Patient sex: F
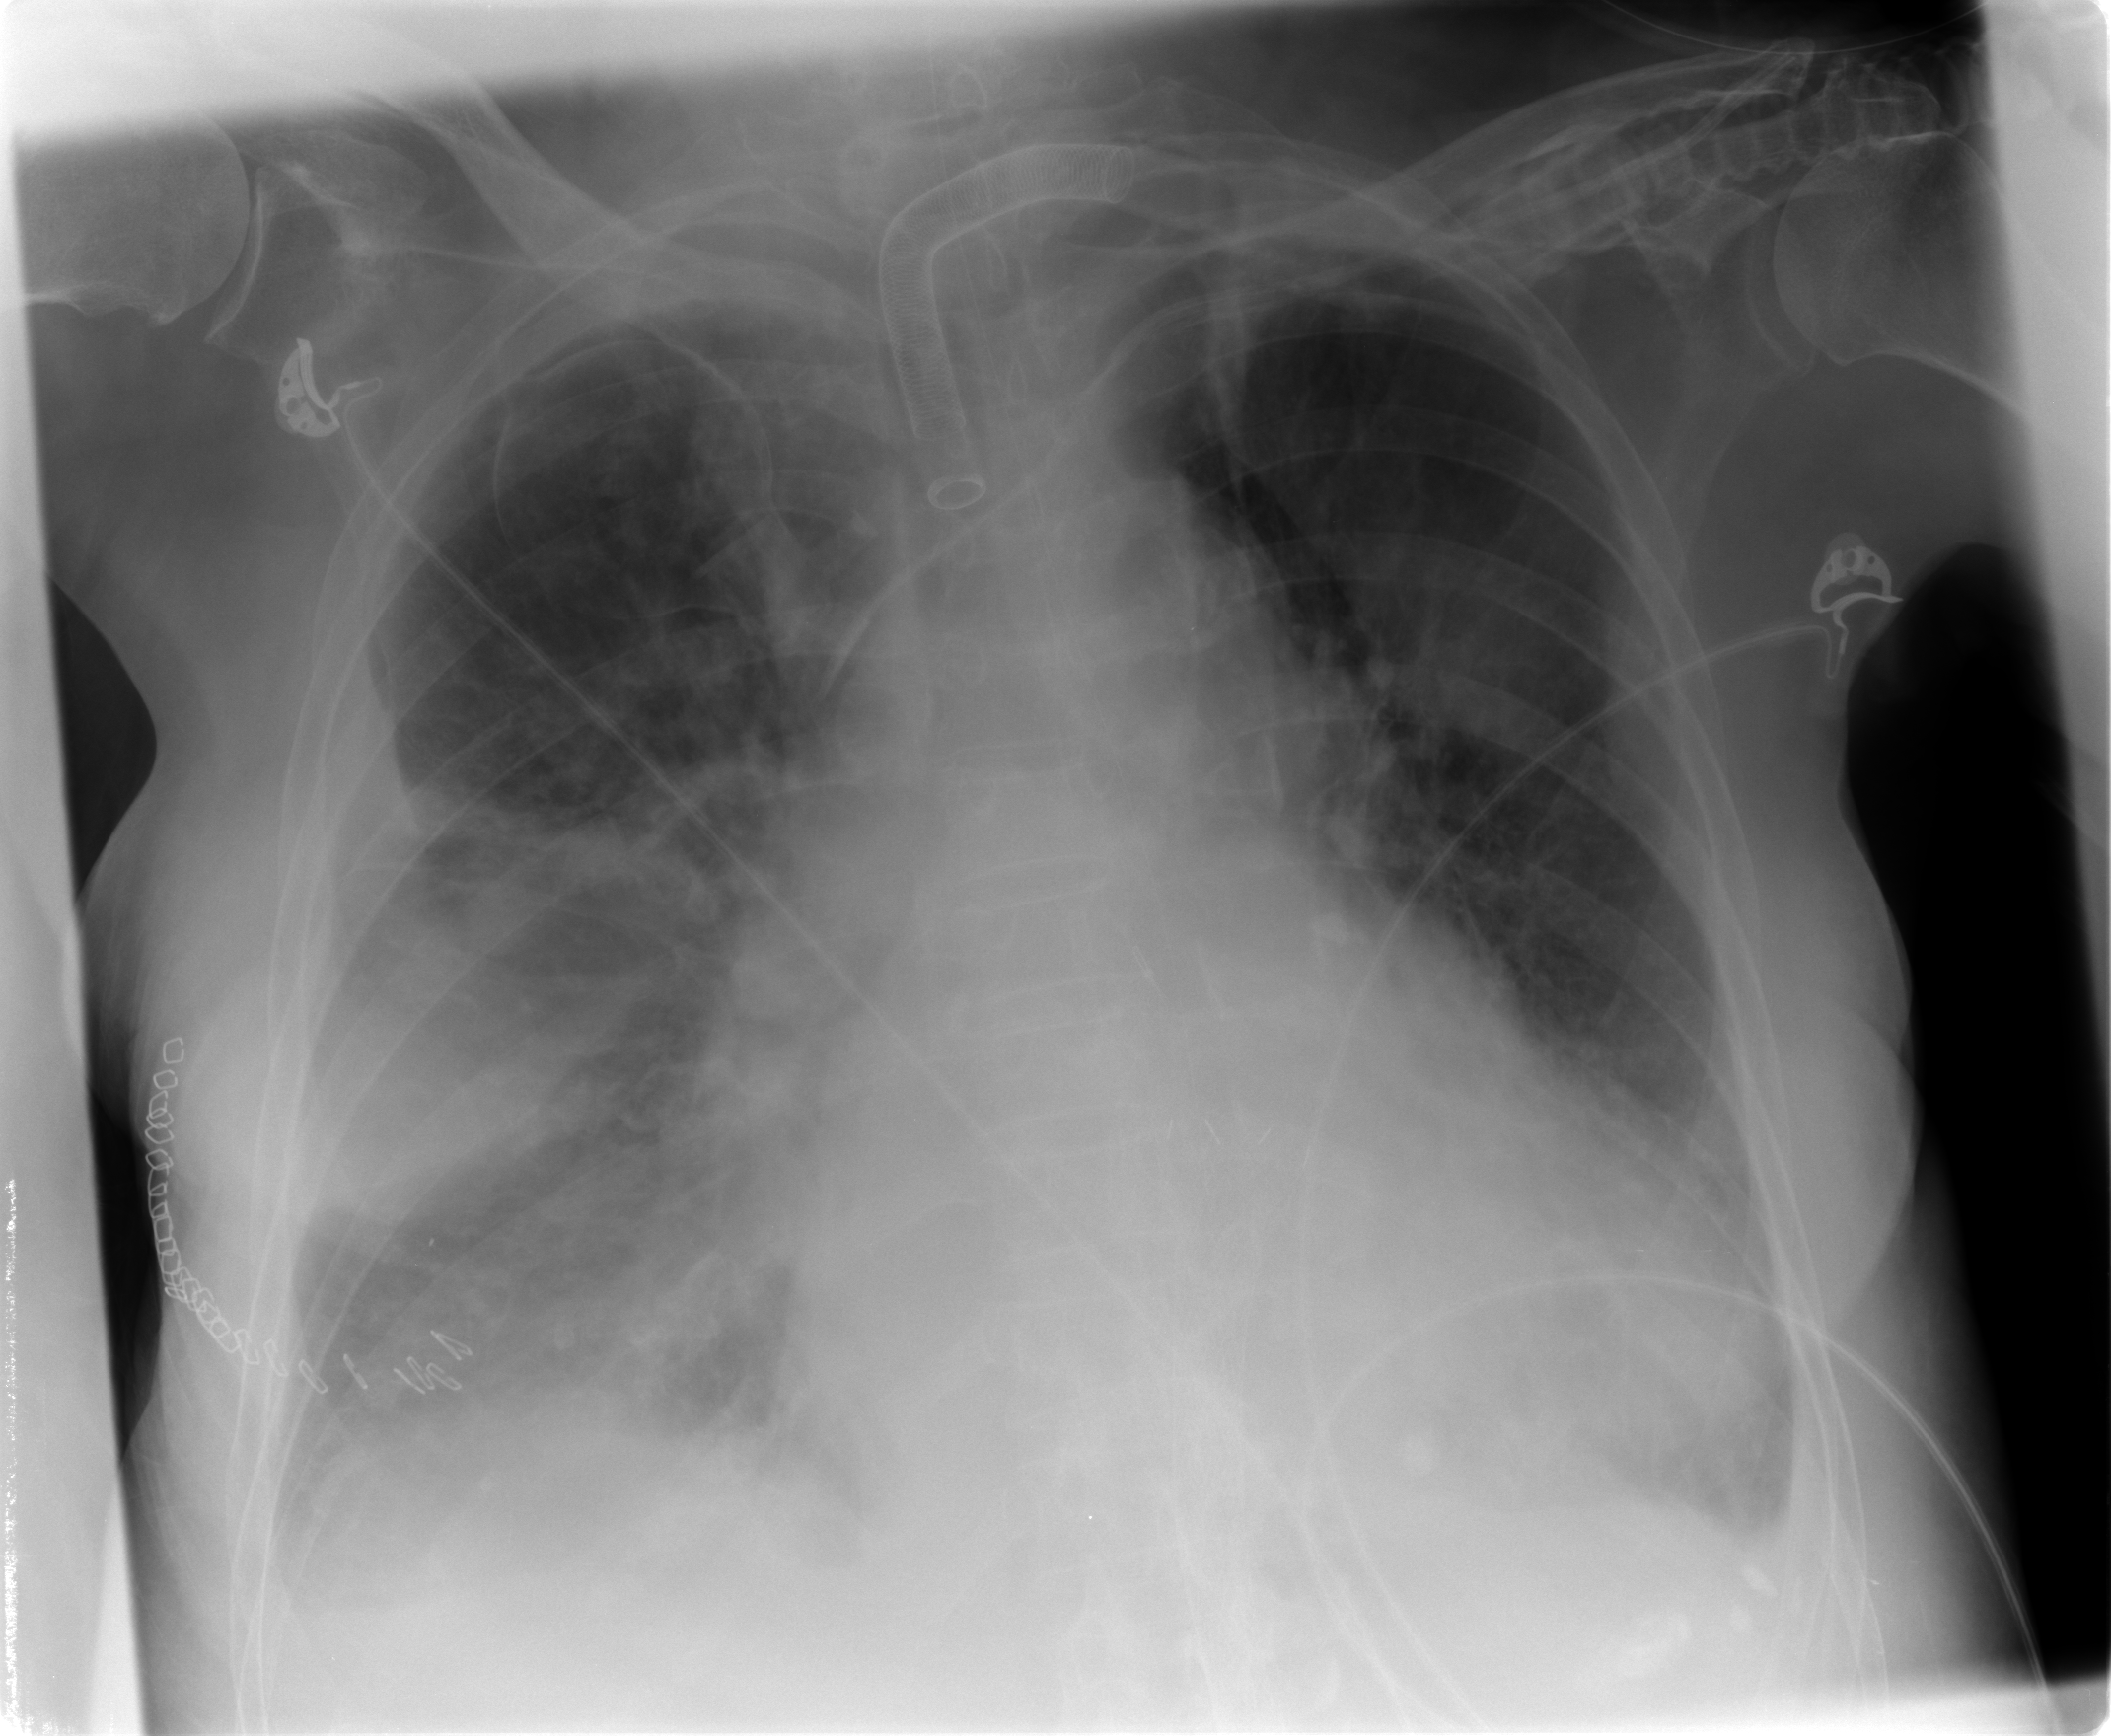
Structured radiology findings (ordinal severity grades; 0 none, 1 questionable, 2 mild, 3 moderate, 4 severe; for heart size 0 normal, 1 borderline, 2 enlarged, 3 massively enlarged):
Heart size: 2
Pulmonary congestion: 2
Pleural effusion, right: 2
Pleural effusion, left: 2
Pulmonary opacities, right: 2
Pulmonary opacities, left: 2
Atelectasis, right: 2
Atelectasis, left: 2